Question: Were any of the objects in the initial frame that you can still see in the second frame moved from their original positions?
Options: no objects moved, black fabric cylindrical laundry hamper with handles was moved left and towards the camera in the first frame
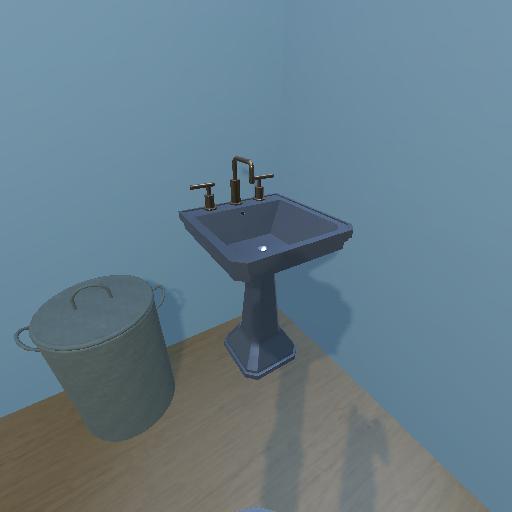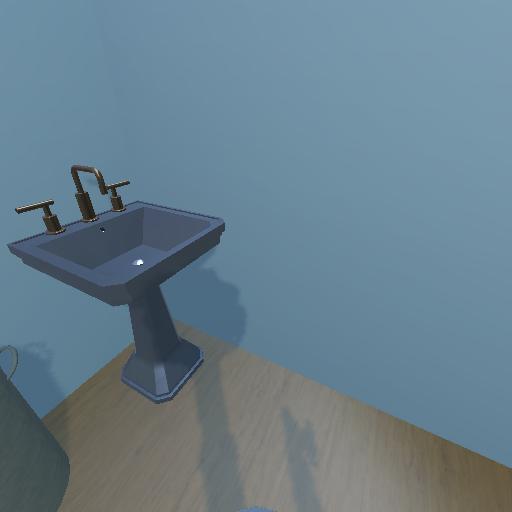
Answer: no objects moved